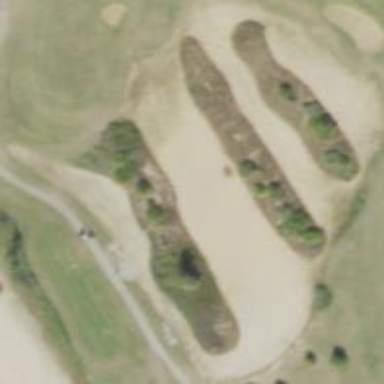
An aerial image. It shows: Bunker filled with sand on golf course.